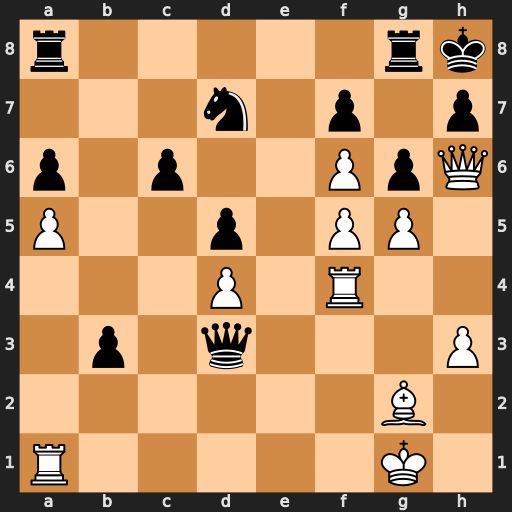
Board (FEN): r5rk/3n1p1p/p1p2PpQ/P2p1PP1/3P1R2/1p1q3P/6B1/R5K1
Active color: w
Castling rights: -
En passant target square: -
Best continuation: Qxh7+ Kxh7 Rh4#